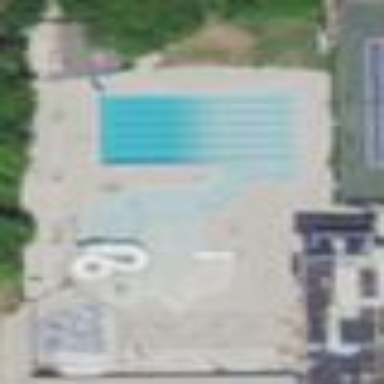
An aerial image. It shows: Sports centre focused on swimming activities.